Question: I want to create a toggle button with 3 options.
I don't want to use radio button or check box.
I want to create like this....

How to create this...?
Thanks in advance...!
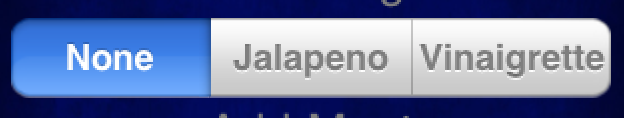
Answer: Create the artwork for the left/middle/right buttons and create three separate buttons next to each other in a horizontal linear layout
Then in code get all three references to the buttons. When a button is clicked set a boolean e.g _button1Clicked = true (or use an array?) and set the image to a downstate, check the other buttons, set their images to upstate and reset their booleans to false!
Easy!